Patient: sex M, age 49
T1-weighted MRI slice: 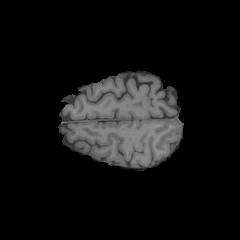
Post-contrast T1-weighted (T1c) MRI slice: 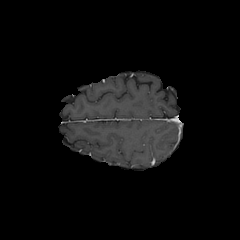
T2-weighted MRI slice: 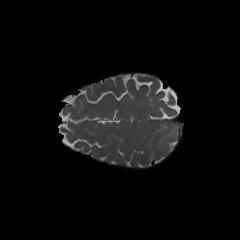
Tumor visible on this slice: no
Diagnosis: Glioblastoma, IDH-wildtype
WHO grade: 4